Interaction volume radius: 5 \u00c5
Interaction volume height: 15 \u00c5
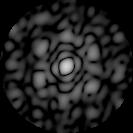
Disorder parameter: 0.6716